Interaction volume radius: 5 \u00c5
Interaction volume height: 10 \u00c5
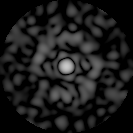
Disorder parameter: 0.8615